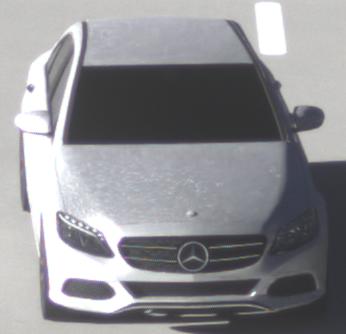
Make: Mercedes-Benz
Model: C 160
Detailed model: C-Class (205) Limousine
Model produced from: 2015/04
Model produced until: 2018/04
Doors: 4
Color: white
Road condition: dry road
Daytime: morning or afternoon
Contrast: high contrast